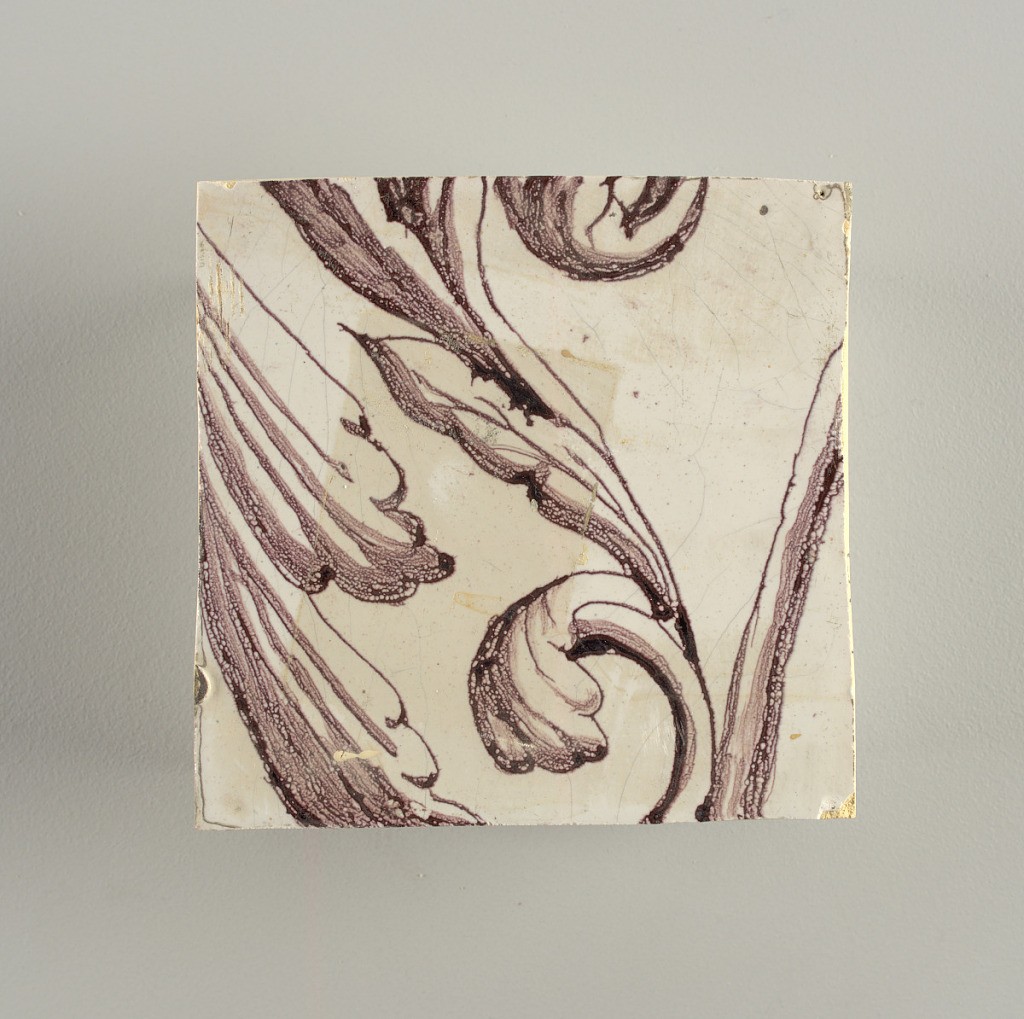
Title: Wall facing
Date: ca. 1725
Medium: Tin-glazed earthenware, underglaze
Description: Horizontal rectangle.  Thirty-seven tiles wide and twenty-one high with opening for door or window nineteen and one-half tiles high and twelve wide.  To left and right of opening, centered canopy above. Left, woman representing Hope, right, a sculputure urn.  Centered above opening, a mascaron.  Arabesque design of foliage.